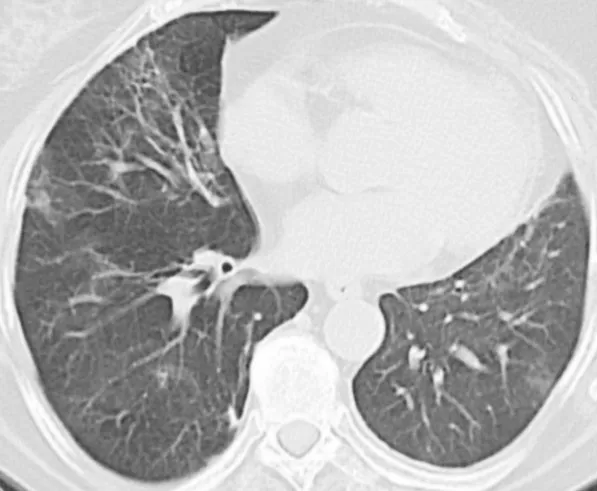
CT shows an obvious improvement of the patchy infiltrates in the right lung after reintroduction of steroids.
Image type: radiology (ct)